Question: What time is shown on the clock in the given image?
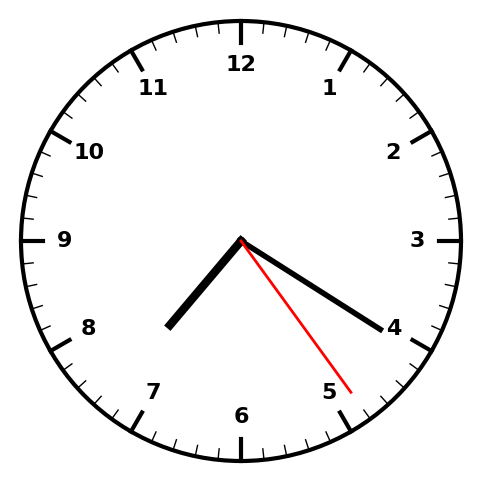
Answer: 07:20:24